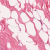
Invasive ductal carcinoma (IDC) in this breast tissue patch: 0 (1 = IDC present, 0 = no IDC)